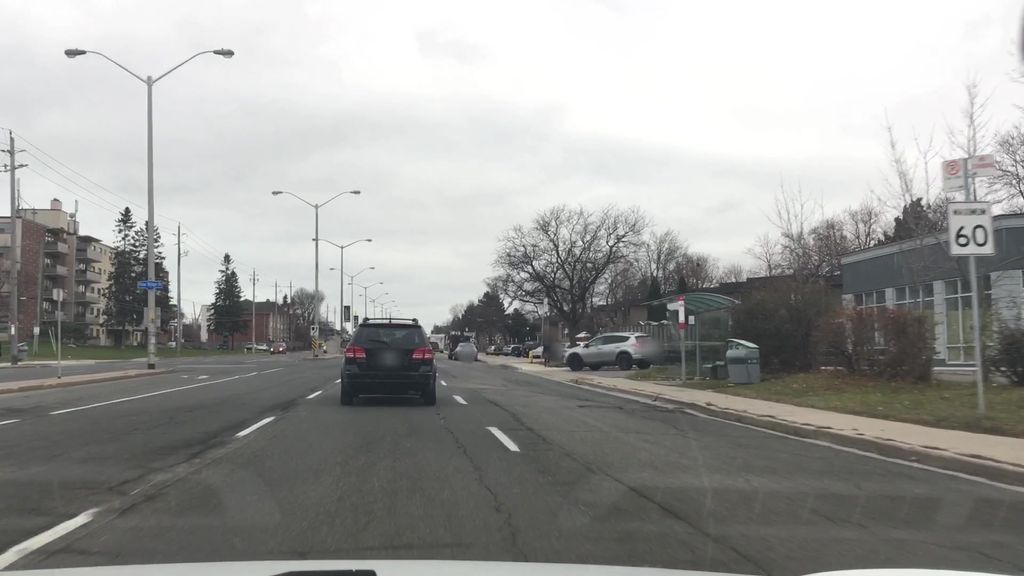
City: toronto